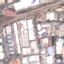
Label: Industrial